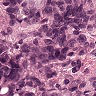
Metastatic tissue present: yes